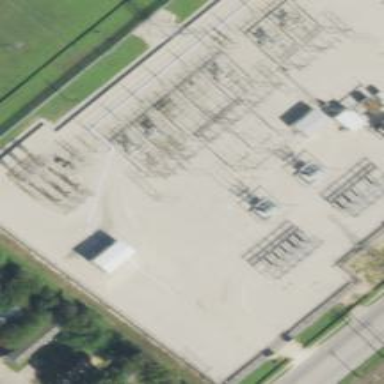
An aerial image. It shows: Switch used for power control.